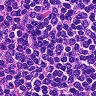
Metastatic tissue present: no